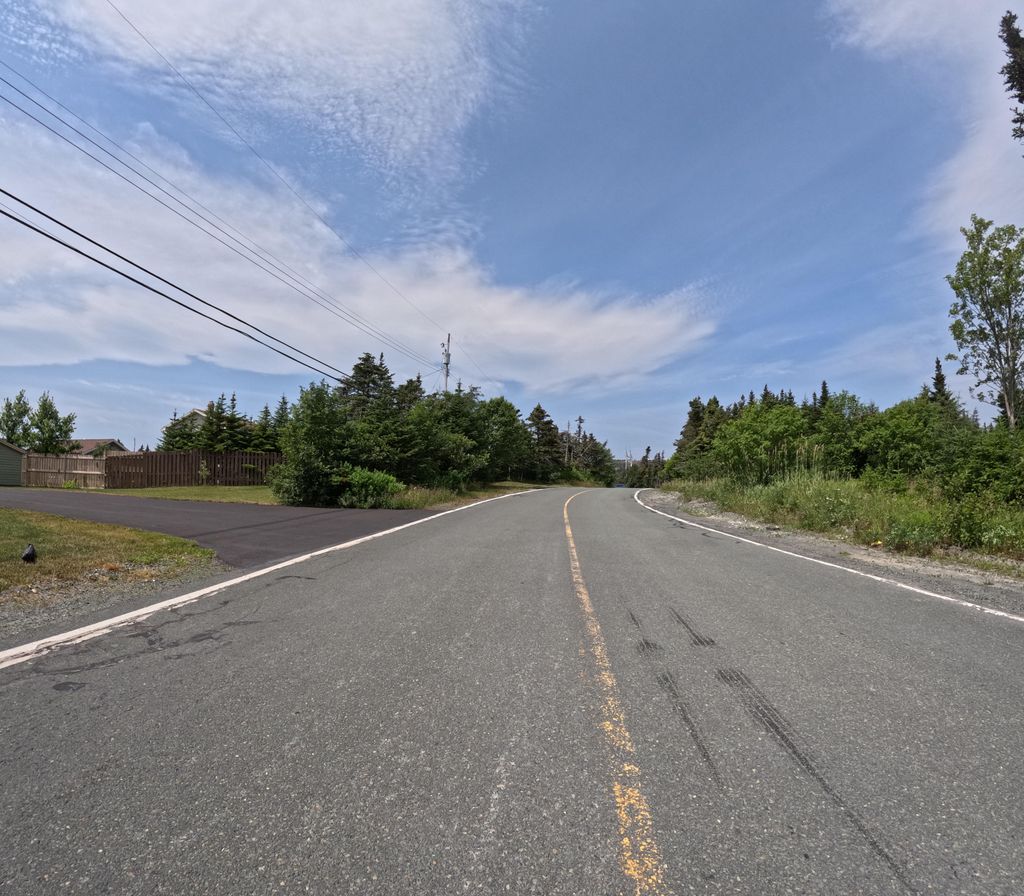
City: st_johns